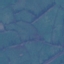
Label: Pasture